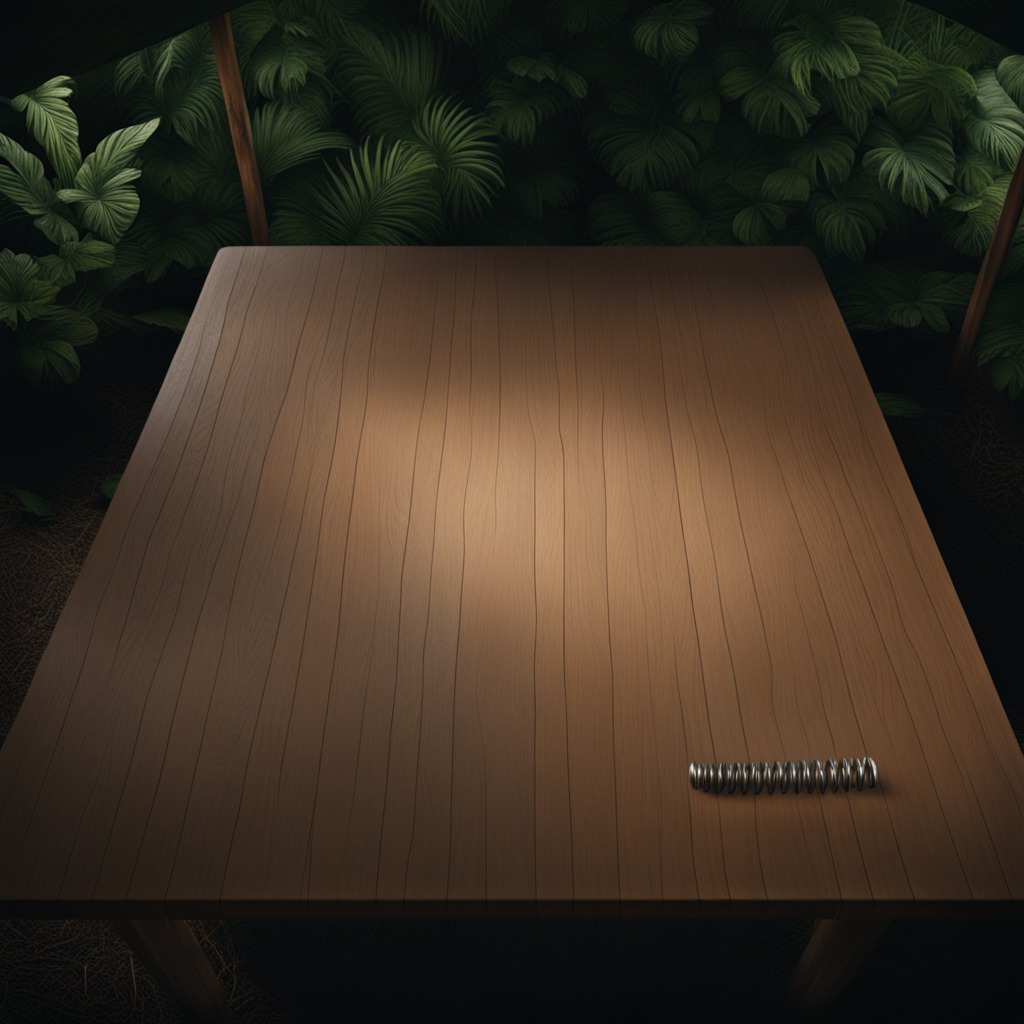
A coiled metal spring is lying on the wooden table.